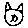
Label: cat